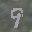
Label: 9